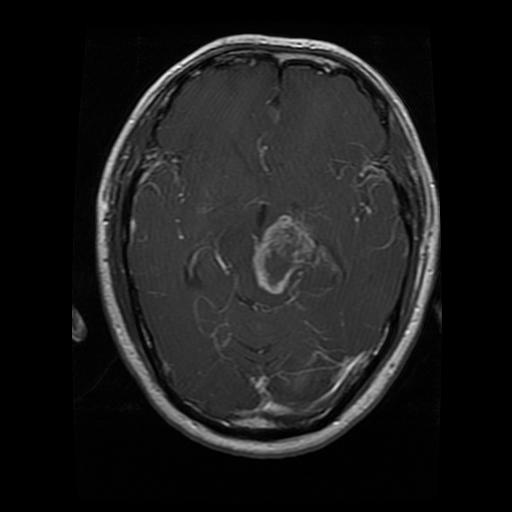
Label: glioma